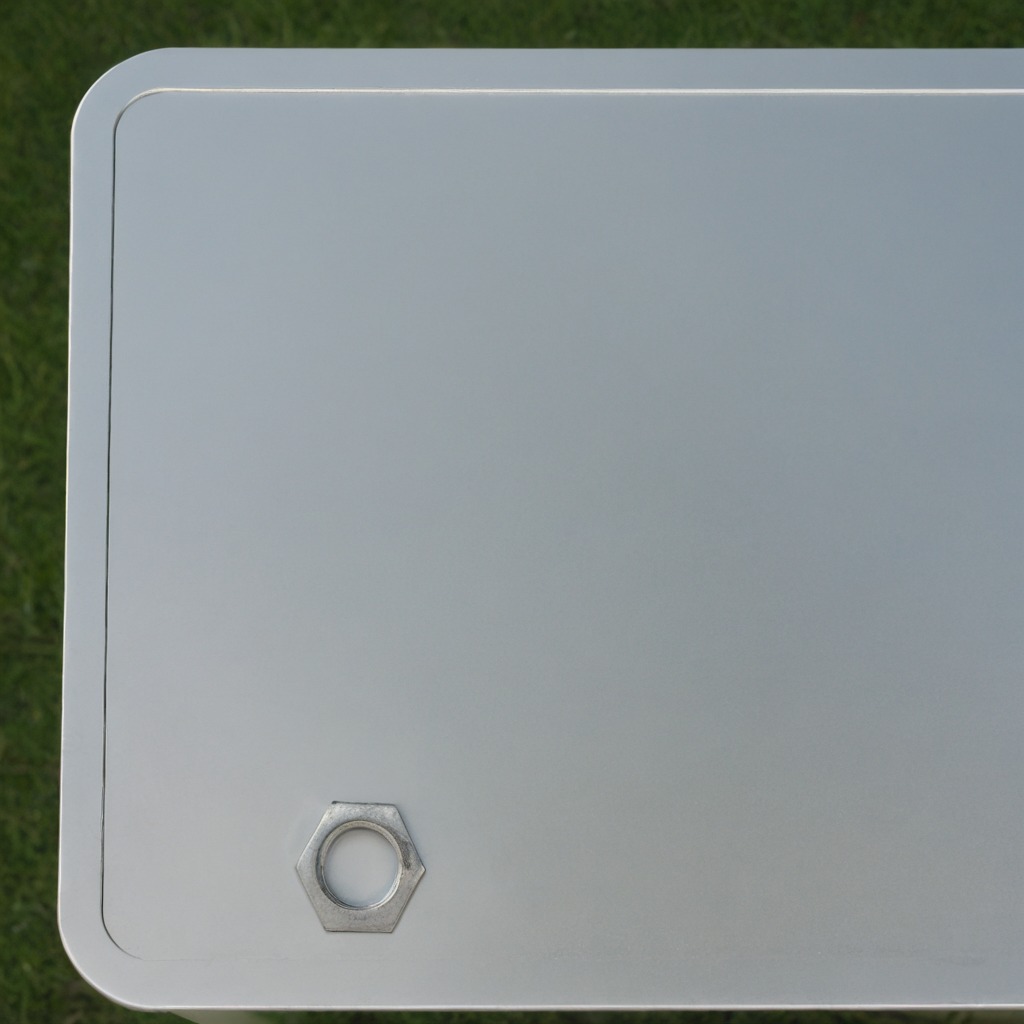
A metal nut lies on the textured surface of the table.